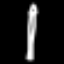
Label: pencil